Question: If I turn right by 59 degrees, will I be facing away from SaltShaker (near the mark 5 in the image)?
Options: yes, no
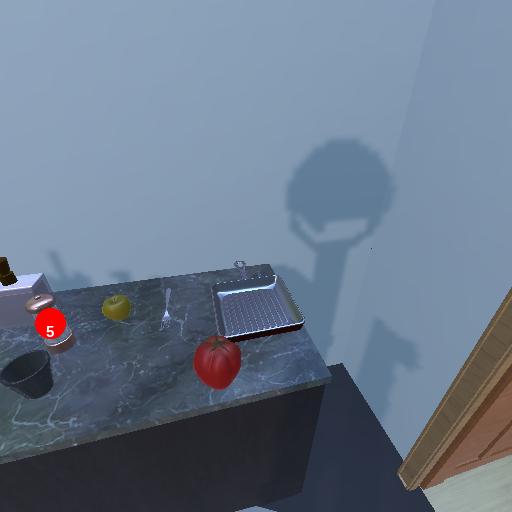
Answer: yes